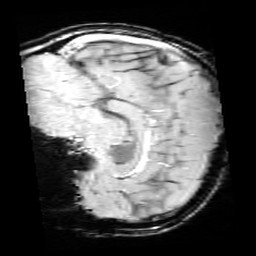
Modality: SWI
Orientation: sagittal
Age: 13
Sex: male
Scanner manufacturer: siemens
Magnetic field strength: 3 T
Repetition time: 0.027 s
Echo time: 0.02 s